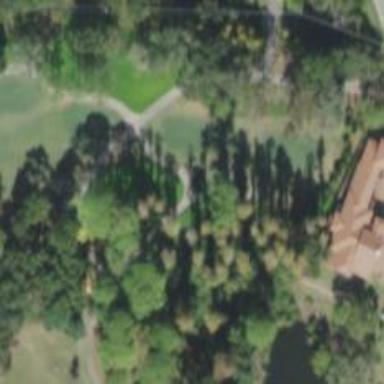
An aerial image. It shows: Golf cartpath that is also road path.